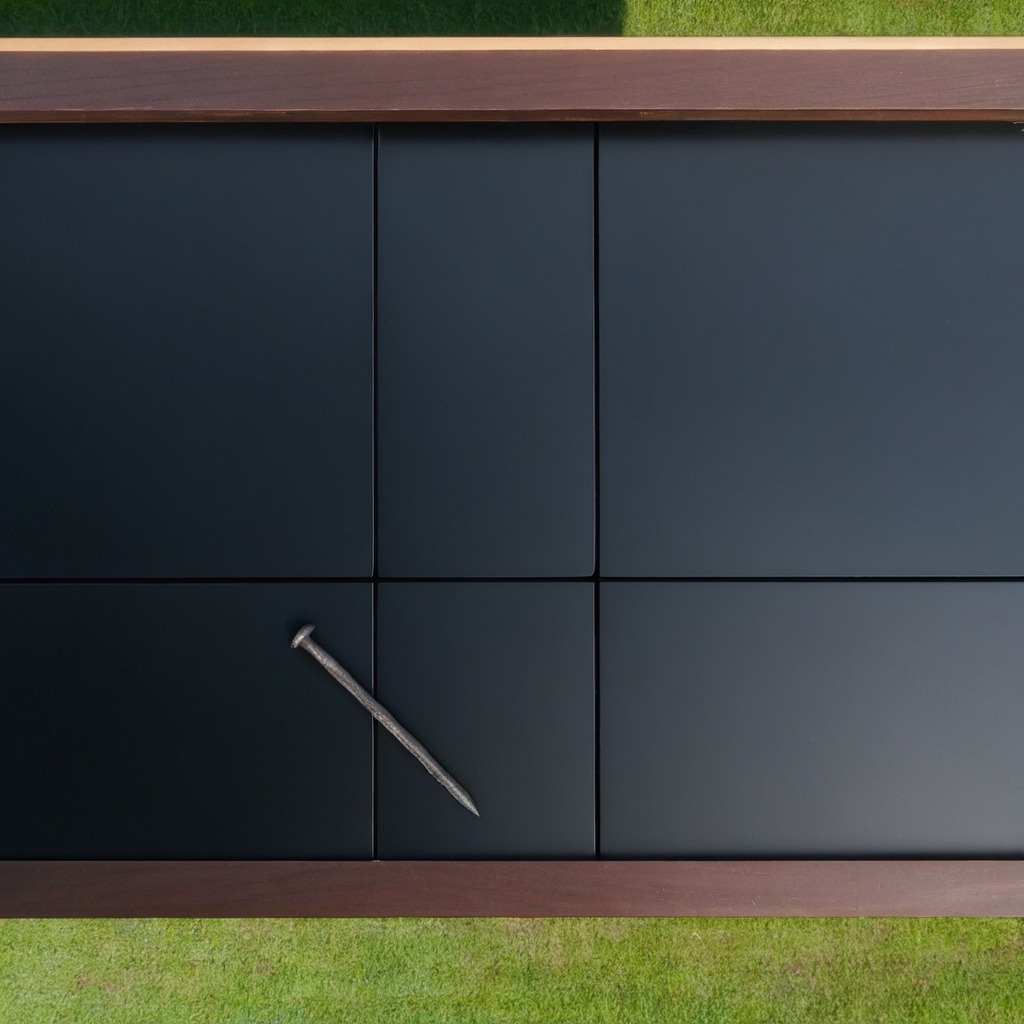
An iron nail lies on a wooden table.